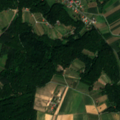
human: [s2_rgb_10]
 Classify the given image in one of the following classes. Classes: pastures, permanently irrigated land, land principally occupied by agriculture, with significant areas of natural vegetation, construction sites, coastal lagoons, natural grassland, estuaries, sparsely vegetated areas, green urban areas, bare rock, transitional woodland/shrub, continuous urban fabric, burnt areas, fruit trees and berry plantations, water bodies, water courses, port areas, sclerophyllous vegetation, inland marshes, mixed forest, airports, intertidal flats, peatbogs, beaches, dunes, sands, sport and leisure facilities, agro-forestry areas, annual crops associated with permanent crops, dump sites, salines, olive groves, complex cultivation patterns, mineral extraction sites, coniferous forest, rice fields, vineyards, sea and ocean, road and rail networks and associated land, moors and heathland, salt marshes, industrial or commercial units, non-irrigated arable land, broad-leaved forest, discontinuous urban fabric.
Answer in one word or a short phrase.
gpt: discontinuous urban fabric, non-irrigated arable land, complex cultivation patterns, broad-leaved forest